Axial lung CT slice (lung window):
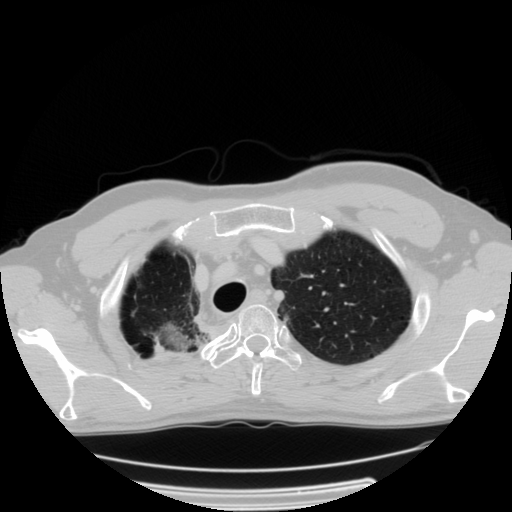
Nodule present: no